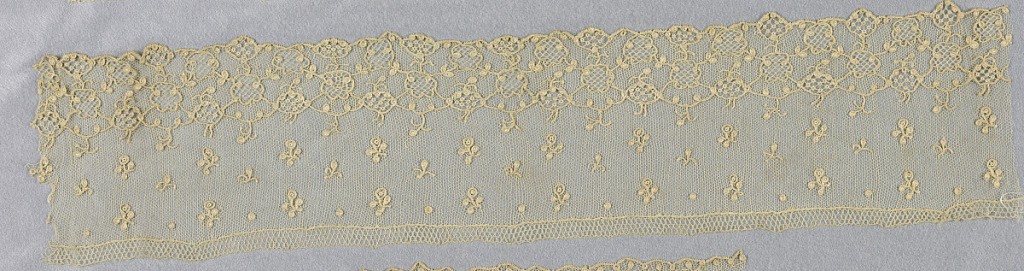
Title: Border
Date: late 18th century
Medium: Technique: needle lace
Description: Needle lace edge, floral pattern; late 18th century Alencon